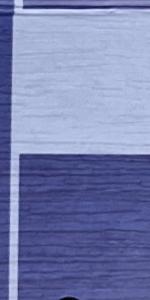
Label: Empty